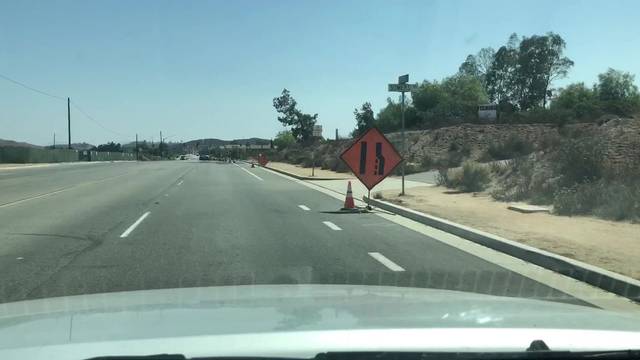
Region: United States
Coordinates: 33.607, -117.163